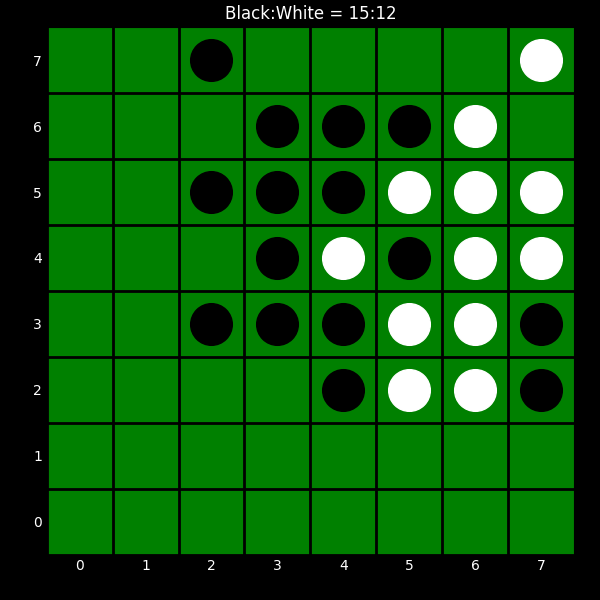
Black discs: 15
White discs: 12